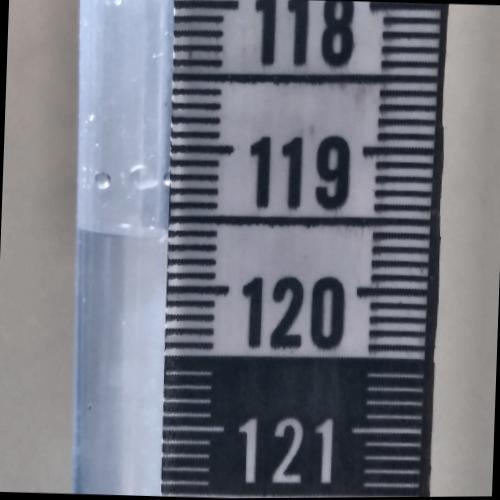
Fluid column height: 119.6 cm